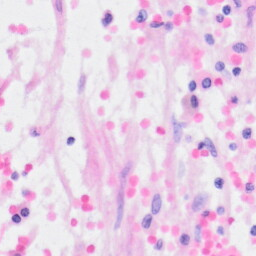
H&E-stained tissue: Kidney